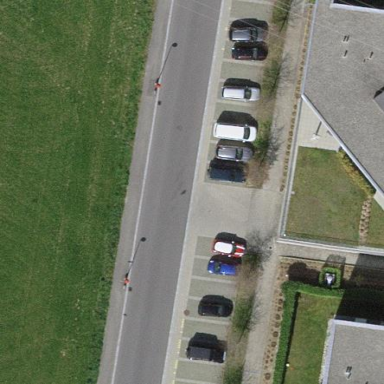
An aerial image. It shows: Street-side parking area.